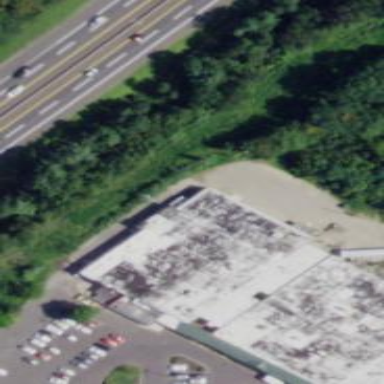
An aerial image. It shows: Retail building.